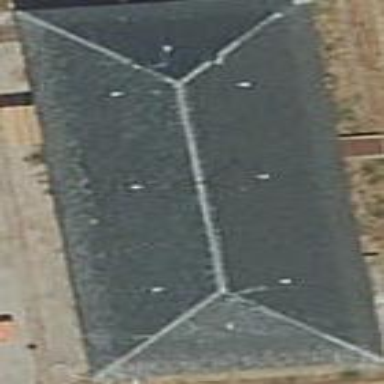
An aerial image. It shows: Industrial building.